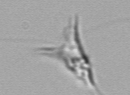
Label: Chrysochromulina_lanceolata